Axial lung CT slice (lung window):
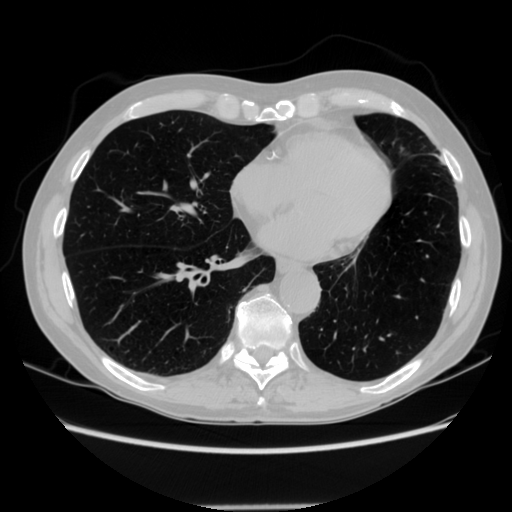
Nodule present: no